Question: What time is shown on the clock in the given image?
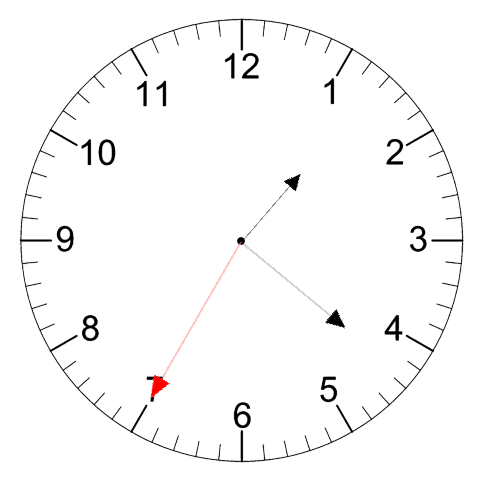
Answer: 01:21:35